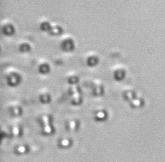
Label: Parvicorbicula_socialis